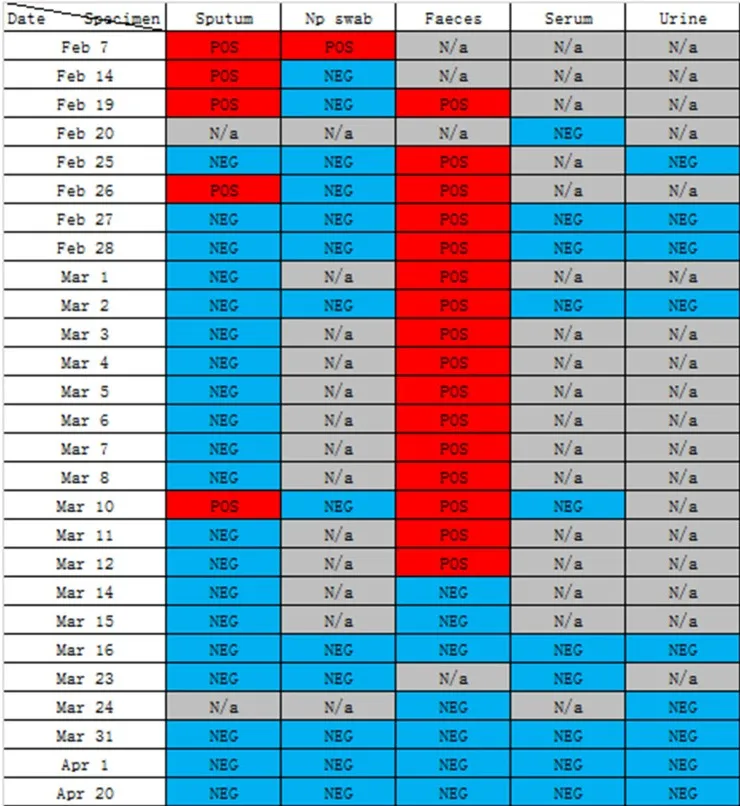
Changes in nucleic acid detection in various patients with COVID-19. (A) Detection of SARS-CoV-2 nucleic acids in different samples of patients with COVID-19 during hospitalization. POS, Test result was positive; NEG, Test result was negative; N/a, No relevant tests were carried out.
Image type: chart (chart)